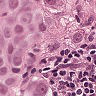
Metastatic tissue present: yes